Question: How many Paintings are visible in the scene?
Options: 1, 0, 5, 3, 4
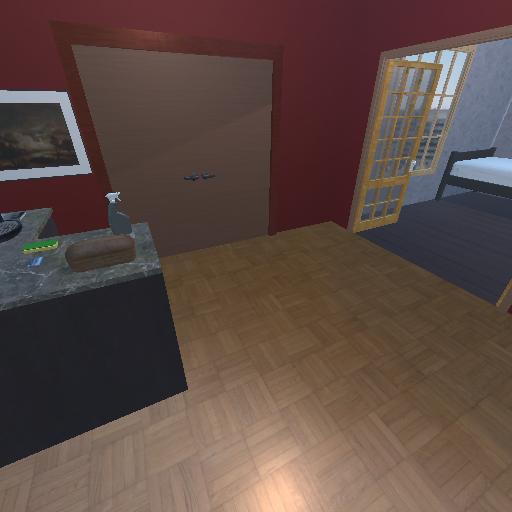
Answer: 1